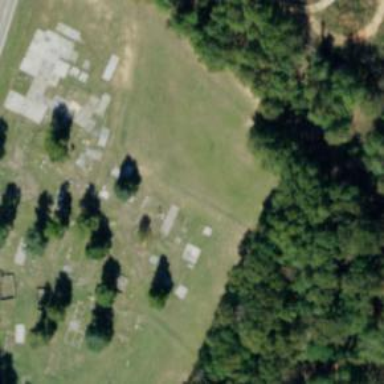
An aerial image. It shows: Graveyard.